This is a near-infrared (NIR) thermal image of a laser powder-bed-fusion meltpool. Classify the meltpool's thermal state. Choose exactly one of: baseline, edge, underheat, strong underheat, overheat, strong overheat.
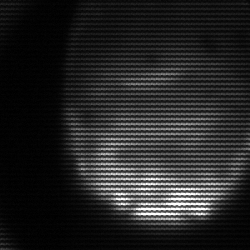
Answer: edge